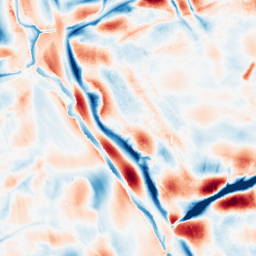
Category: wavelet
Decomposition family: wavelet_biorthogonal
Decomposition parameters: wavelet: bior3.5
level: 5
Upsampling method: cubic_catmull_rom
Upsampling parameters: scale: 2
Upsampling scale: 2